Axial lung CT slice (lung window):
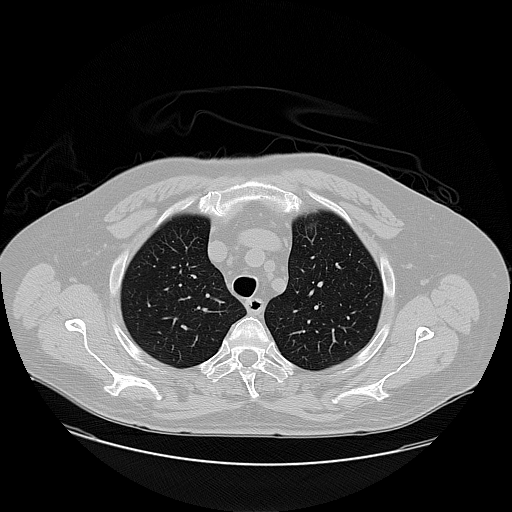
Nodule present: no